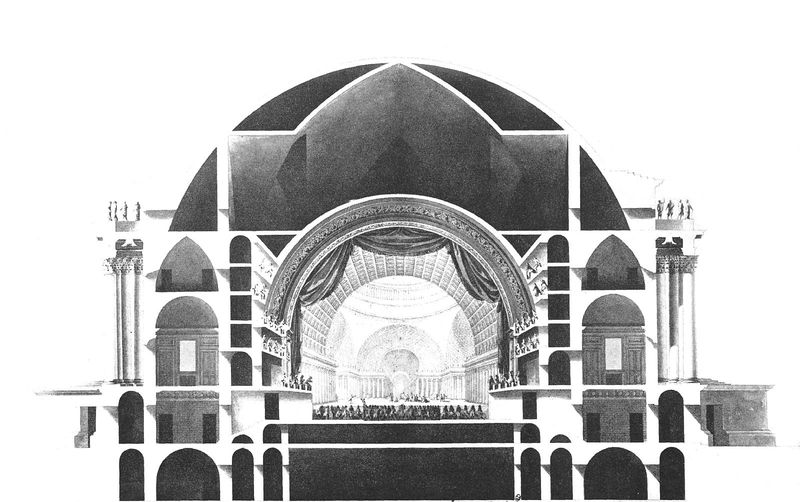
Titel: Entwurf einer Oper von Boullée
Künstler: Etienne-Louis Boullée
Schlagwörter: weiß, kubistisch, menschen, schwarz, säule, säulen, zeichnung, dach, leute, menge, architektur, innenraum, vorhang, kirche, personen, aufführung, bühne, oper, publikum, theater, balkon, perspektive, zuschauer, weis, opernhaus, saal, arbeiter, rundbogen, kuppel, symmetrie, innenansicht, aufsicht, bögen, gewölbe, symmetrisch, schnitt, schwarzweiß, entwurf, spitzbogen, fluchtpunkt, chor, etagen, kassettendecke, schauspieler, schauspielhaus, querschnitt, rosetten, ebenen, aufbau, aufriss, etage, rundbau, statuten, kolosseum, konzerthaus, einzelteile, gebeude, moderne kirche, nsaal